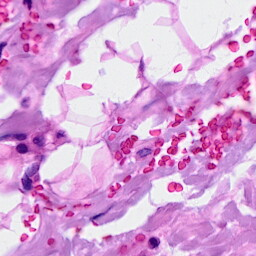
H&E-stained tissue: Breast